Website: apple
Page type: delivery-shipping
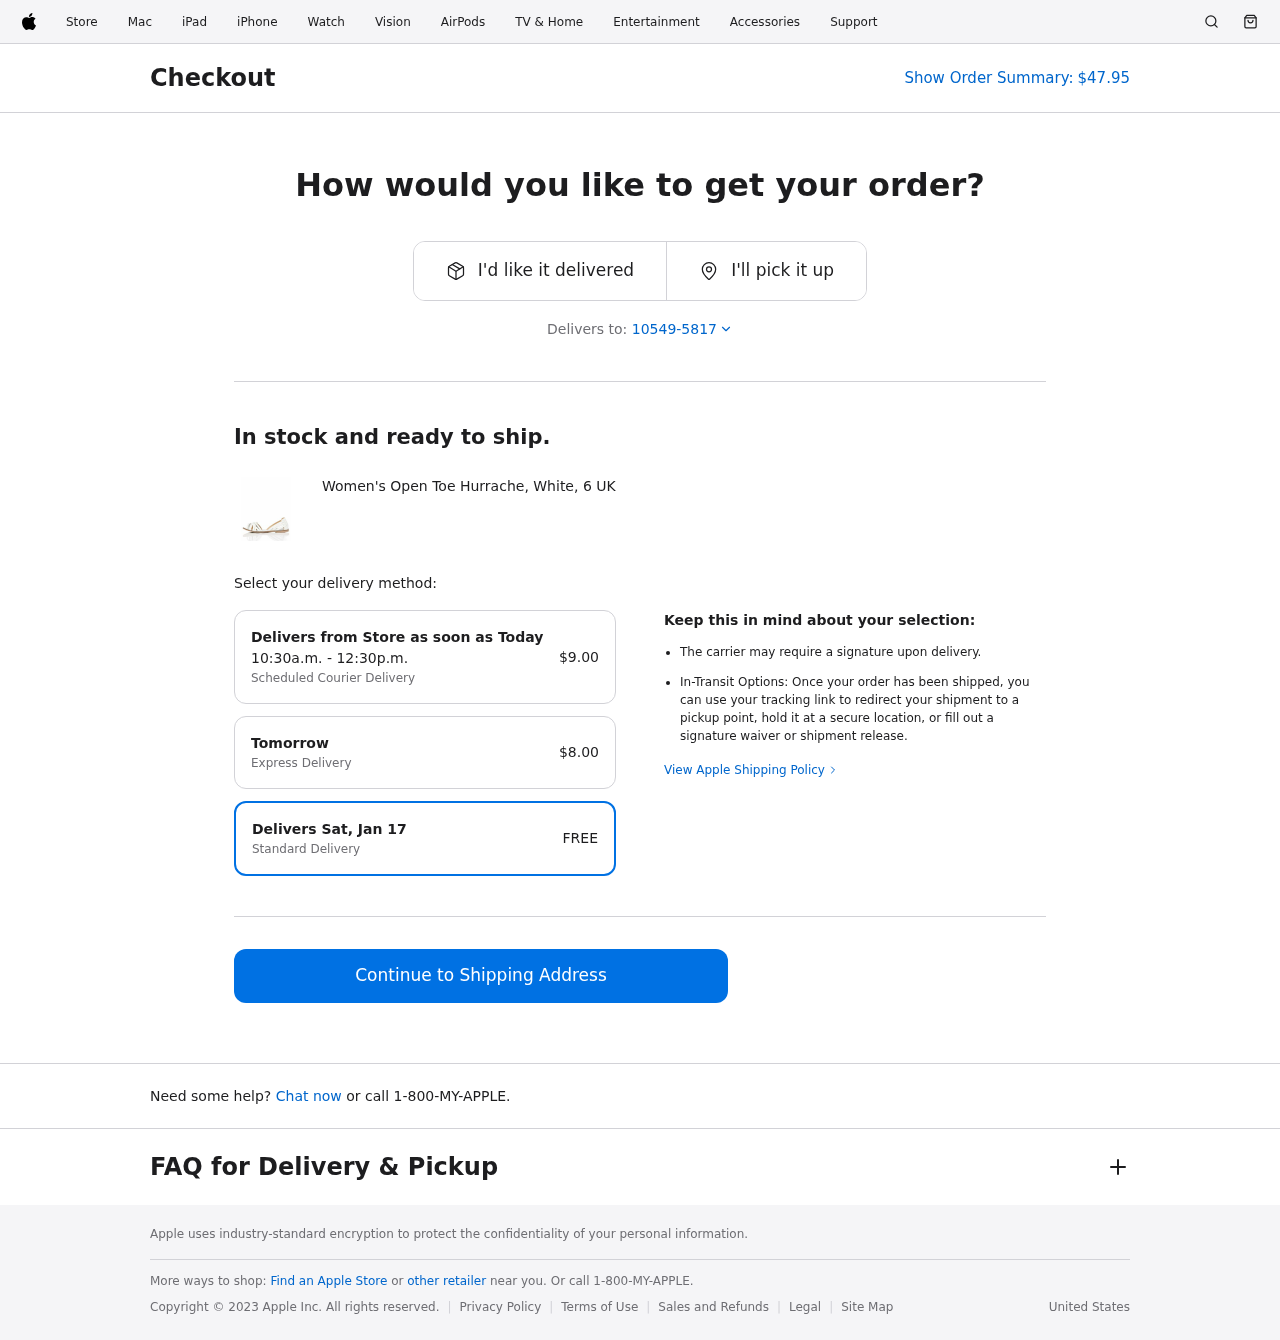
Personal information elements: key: PII_POSTCODE_FULL
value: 10549-5817
Product elements: key: PRODUCT1_NAME
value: Women's Open Toe Hurrache, White, 6 UK
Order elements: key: ORDER_TOTAL
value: $47.95
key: ORDER_DELIVERY_DATE_SAMEDAY
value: Today
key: ORDER_SHIPPING_COST_SAMEDAY
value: $9.00
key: ORDER_DELIVERY_DATE_EXPRESS
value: Tomorrow
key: ORDER_SHIPPING_COST_EXPRESS
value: $8.00
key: ORDER_DELIVERY_DATE
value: Delivers Sat, Jan 17
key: ORDER_SHIPPING_COST
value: FREE